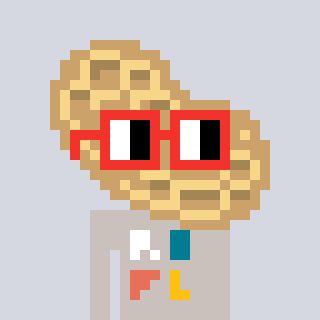
a pixel art character with square red glasses, a peanut-shaped head and a foggrey-colored body on a cool background